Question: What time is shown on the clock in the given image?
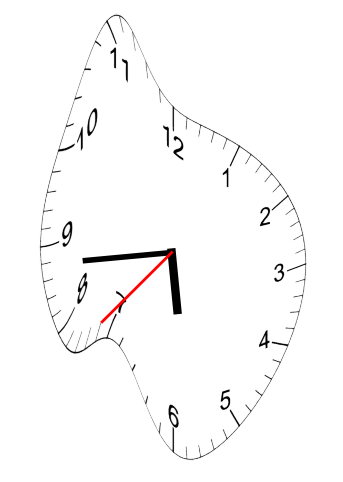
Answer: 05:43:37